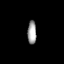
Tissue: prostate
Cell type: T cells
Senescence score: 0.3282
Nuclear area (px): 197
Mean DAPI intensity: 165.574